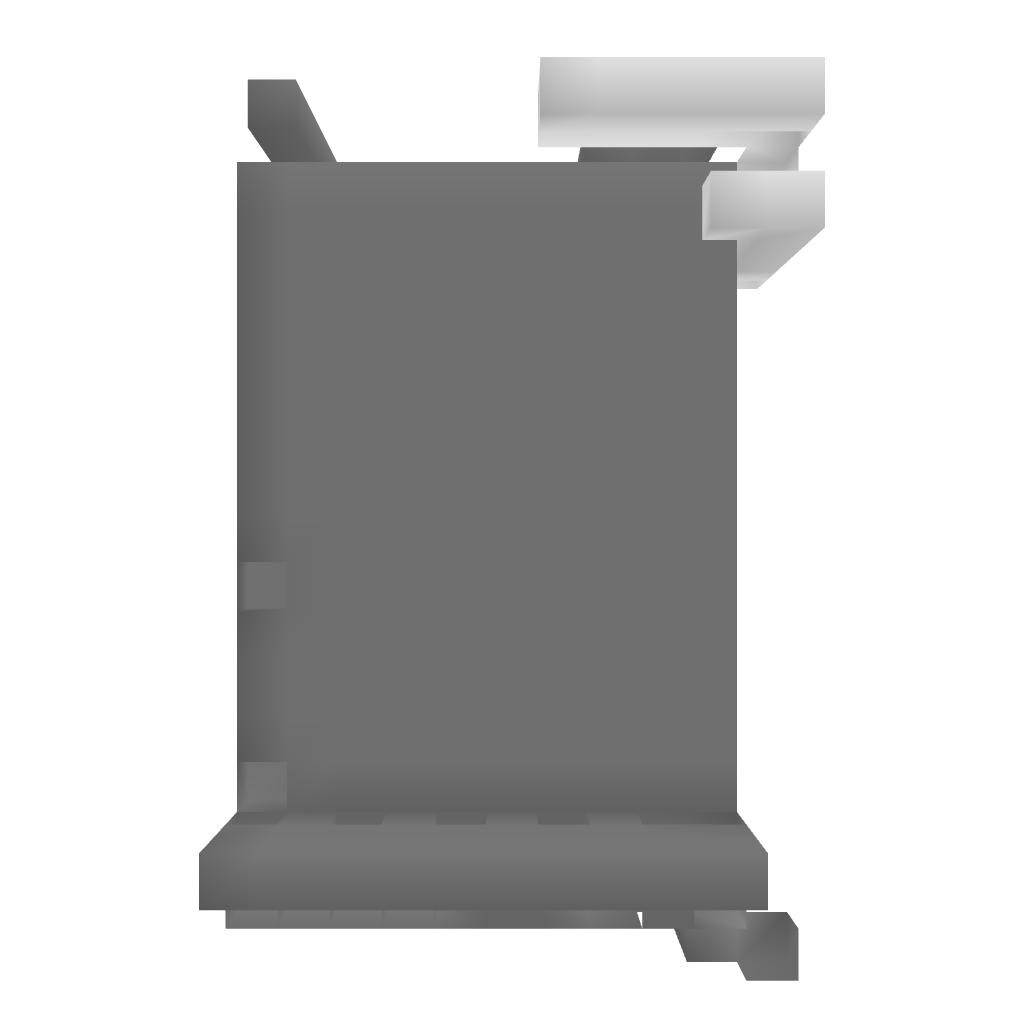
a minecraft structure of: Self Building Room bad low quality